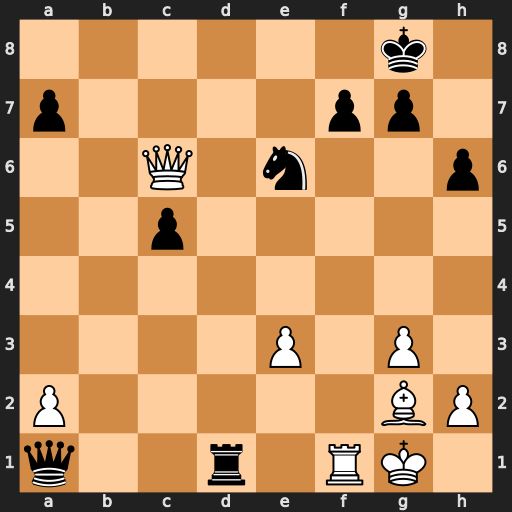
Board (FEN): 6k1/p4pp1/2Q1n2p/2p5/8/4P1P1/P5BP/q2r1RK1
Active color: w
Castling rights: -
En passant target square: -
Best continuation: Qe8+ Kh7 Be4+ g6 Qxf7+